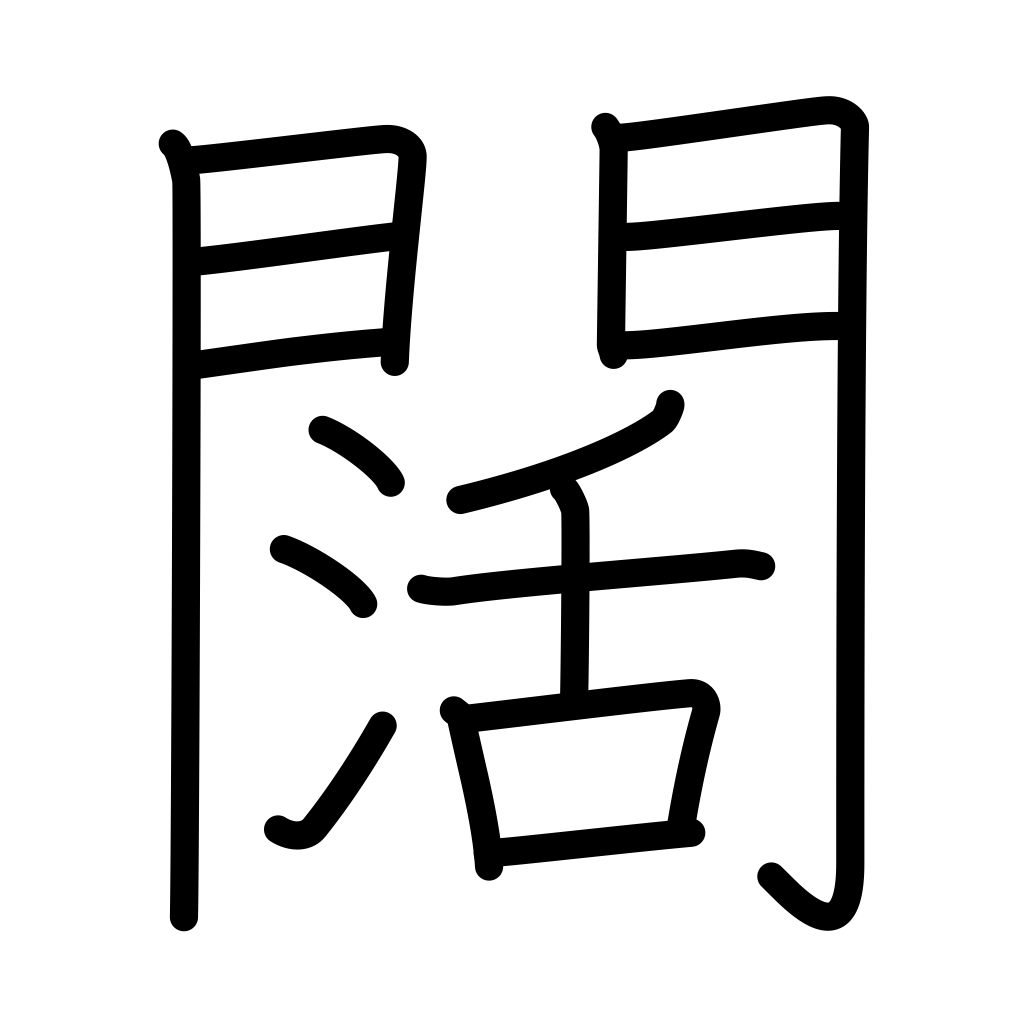
Meaning: wide